Field crop: maize
Growth stage: 2
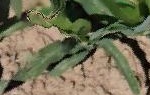
Species: maize